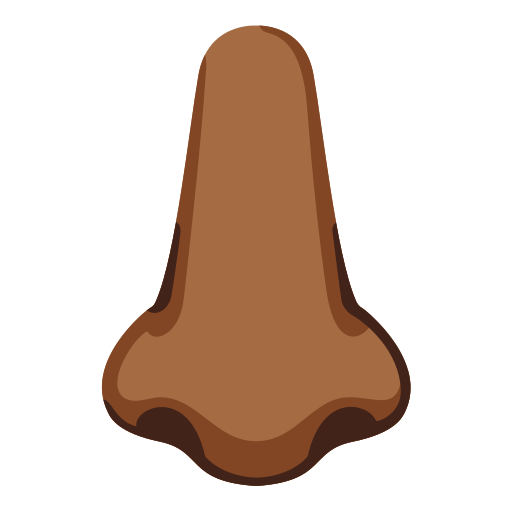
Emoji: 👃🏾